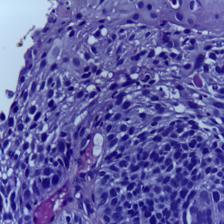
Diagnosis: OSCC